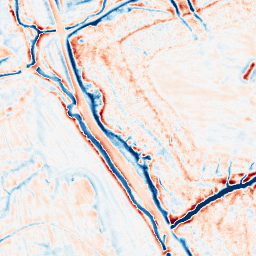
Category: edge_preserving
Decomposition family: bilateral
Decomposition parameters: d: 15
sigma_color: 75
sigma_space: 25
Upsampling method: bspline
Upsampling parameters: scale: 4
Upsampling scale: 4